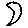
Label: moon